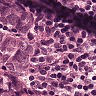
Metastatic tissue present: yes